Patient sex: F
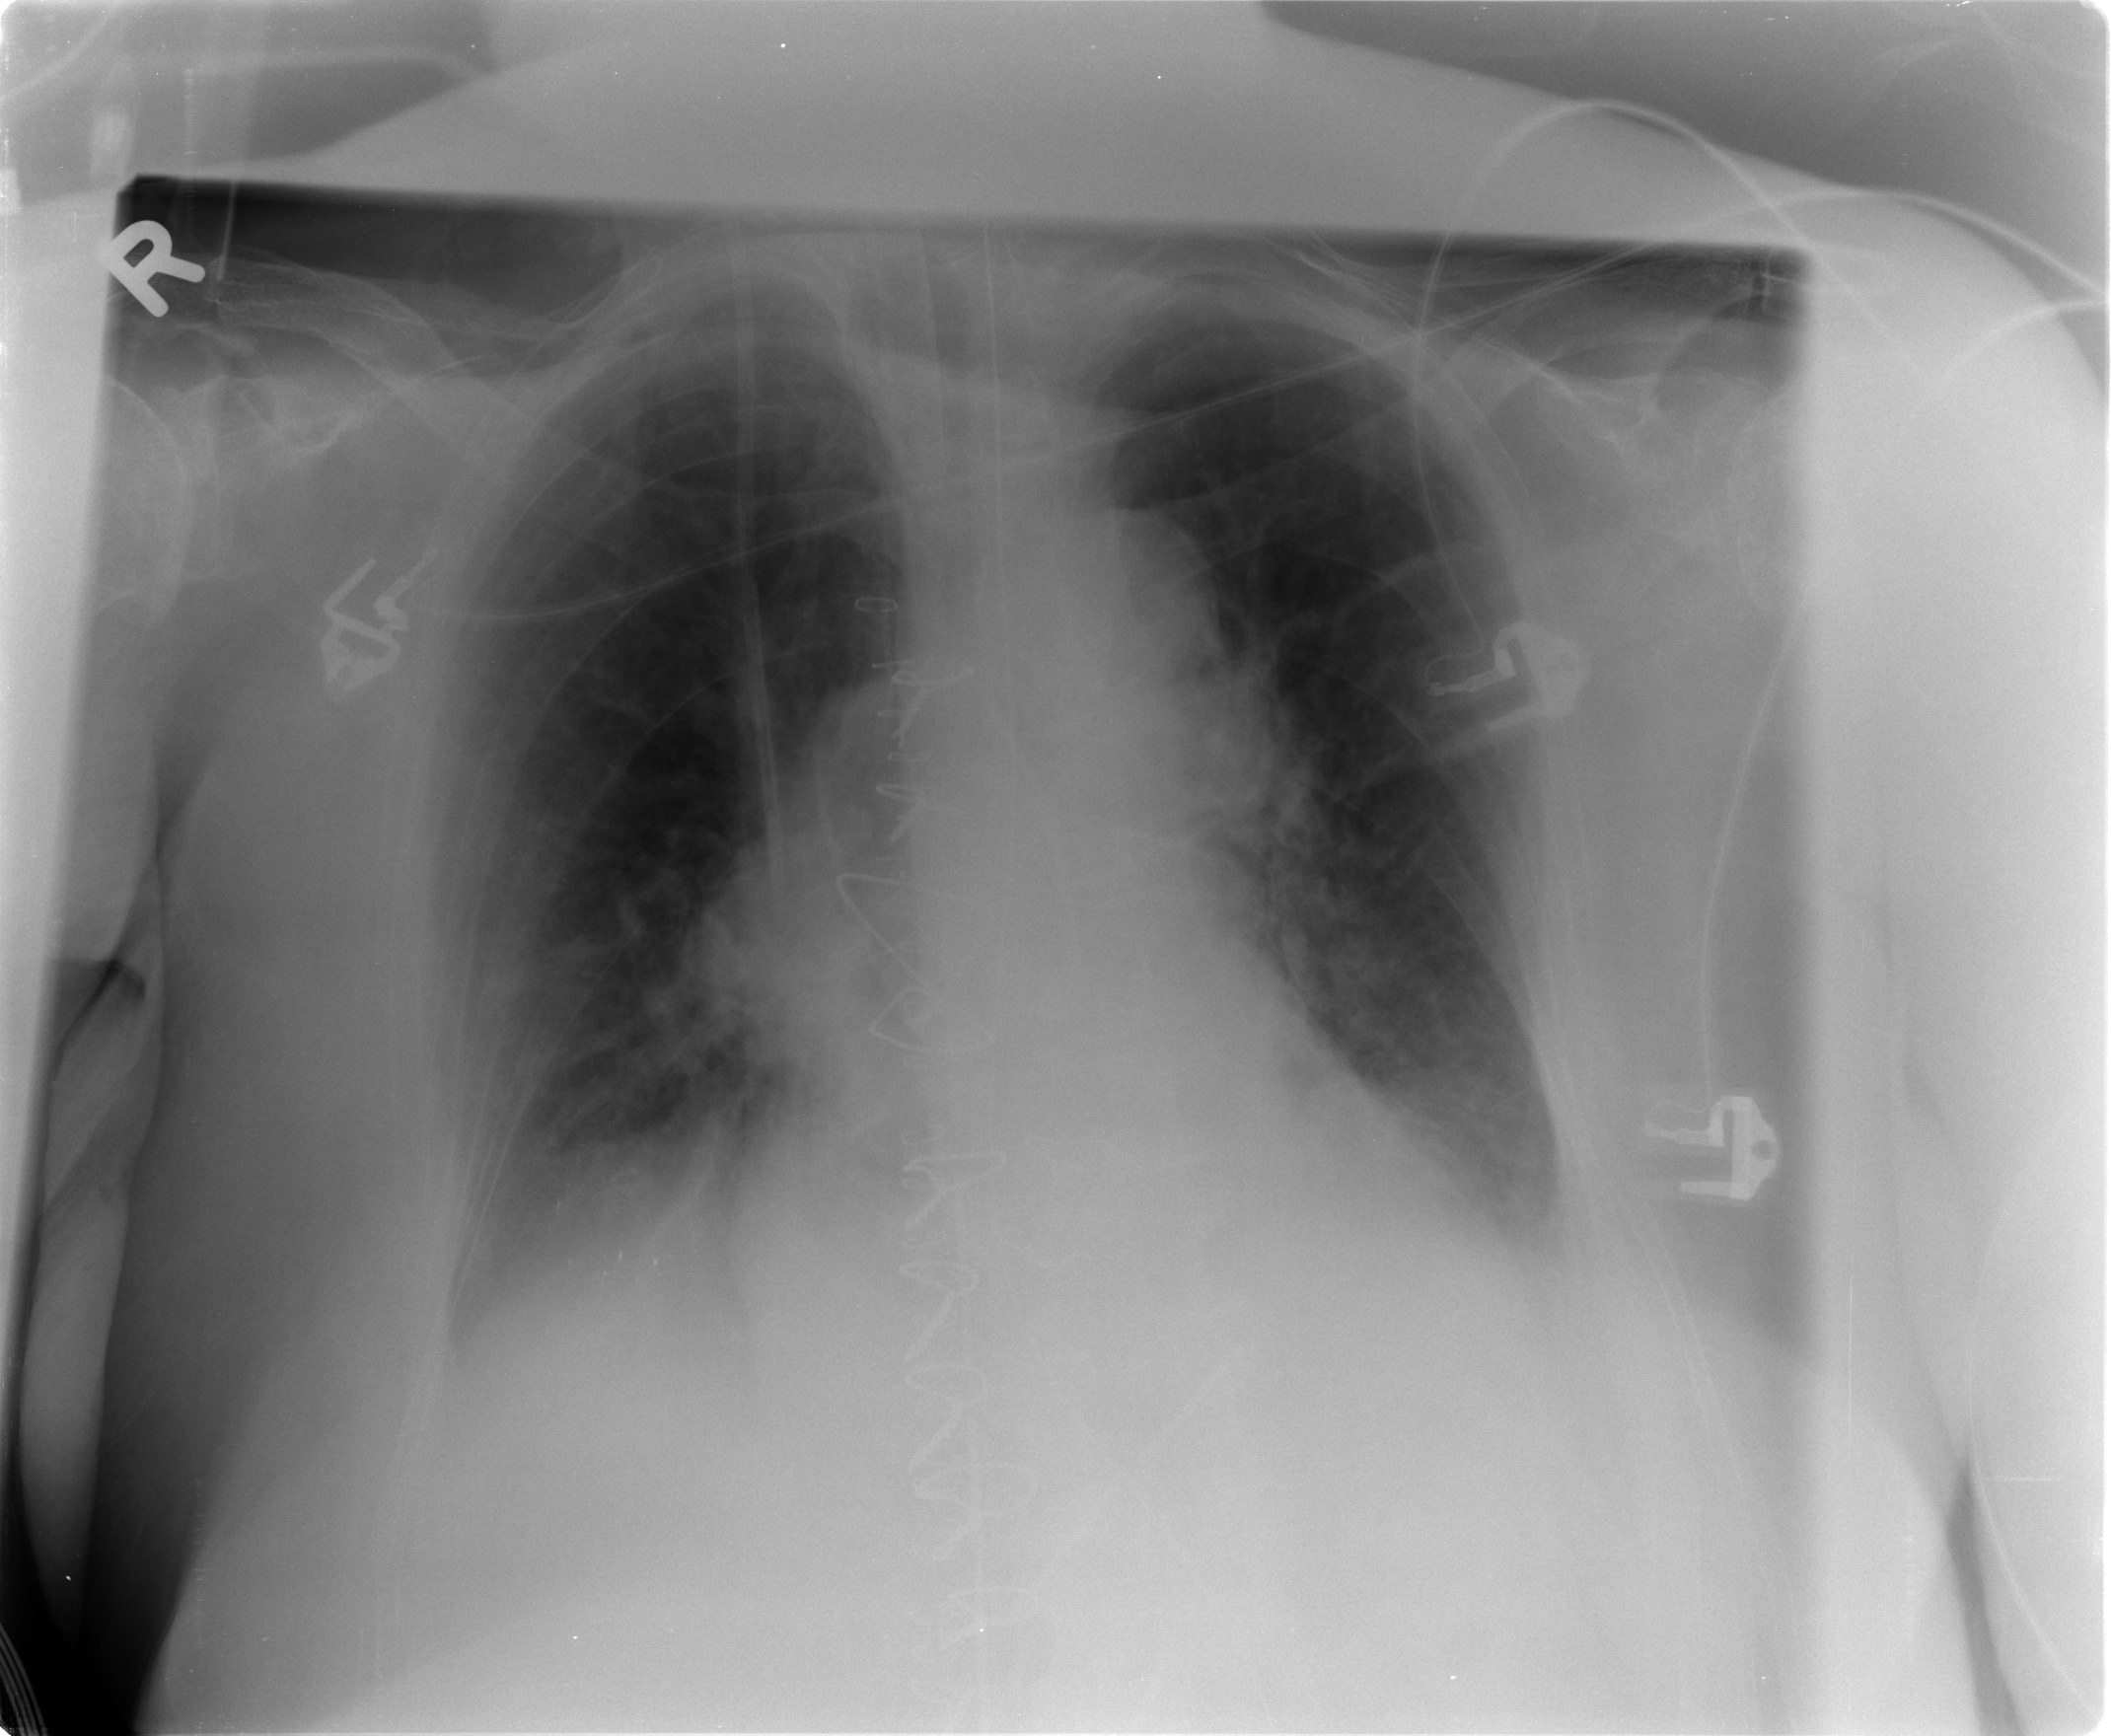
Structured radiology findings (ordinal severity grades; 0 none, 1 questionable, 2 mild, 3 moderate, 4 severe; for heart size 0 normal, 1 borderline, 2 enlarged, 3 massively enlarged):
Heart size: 0
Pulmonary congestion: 2
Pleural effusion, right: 2
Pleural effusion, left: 2
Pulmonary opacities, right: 1
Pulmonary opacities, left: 1
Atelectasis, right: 2
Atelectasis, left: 2